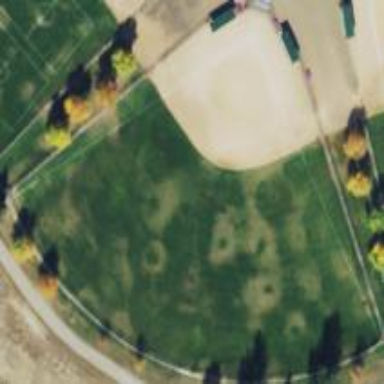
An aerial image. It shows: Baseball pitch enclosed by fence.